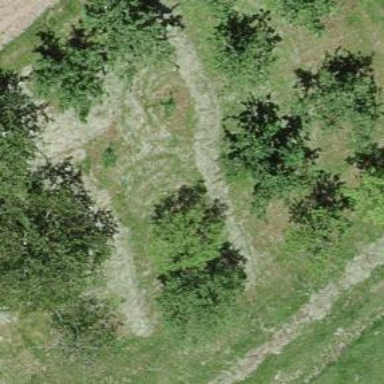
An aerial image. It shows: Orchard.